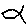
Label: fish